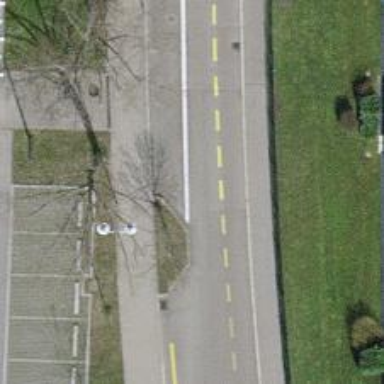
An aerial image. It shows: Residential road with opposite lane cycleway.